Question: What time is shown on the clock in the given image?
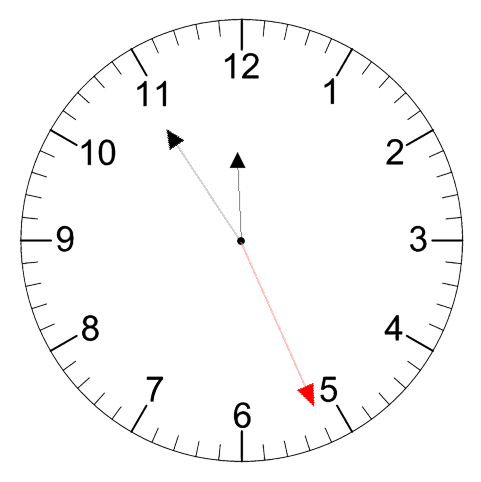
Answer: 11:54:26